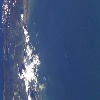
Label: water